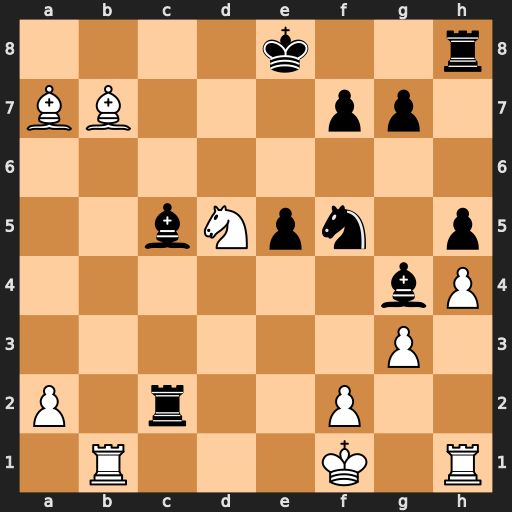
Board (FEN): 4k2r/BB3pp1/8/2bNpn1p/6bP/6P1/P1r2P2/1R3K1R
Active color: w
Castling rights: k
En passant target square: -
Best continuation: Bc6+ Kf8 Rb8#